Interaction volume radius: 10 \u00c5
Interaction volume height: 10 \u00c5
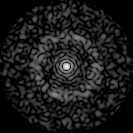
Disorder parameter: 0.8326